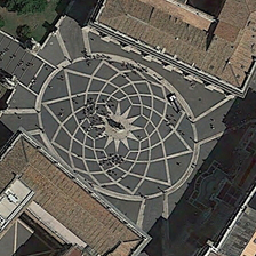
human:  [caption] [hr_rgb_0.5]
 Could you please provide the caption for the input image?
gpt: Houses with brown roofs on both sides of the square.

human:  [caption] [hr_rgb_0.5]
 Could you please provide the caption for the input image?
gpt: on both sides of the square are houses with brown roofs.

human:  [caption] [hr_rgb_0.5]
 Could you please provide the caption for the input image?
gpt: There is a brown roof on both sides of the square.

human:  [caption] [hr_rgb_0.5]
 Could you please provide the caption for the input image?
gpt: Houses with brown roofs on both sides

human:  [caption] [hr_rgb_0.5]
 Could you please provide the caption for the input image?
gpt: On both sides of the square are houses with brown roofs.